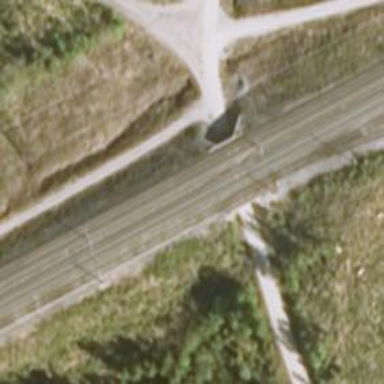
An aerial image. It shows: Bridge over railway with continuous electrified contact line.